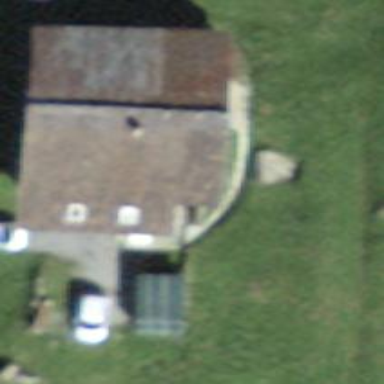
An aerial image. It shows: Farm building.